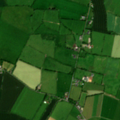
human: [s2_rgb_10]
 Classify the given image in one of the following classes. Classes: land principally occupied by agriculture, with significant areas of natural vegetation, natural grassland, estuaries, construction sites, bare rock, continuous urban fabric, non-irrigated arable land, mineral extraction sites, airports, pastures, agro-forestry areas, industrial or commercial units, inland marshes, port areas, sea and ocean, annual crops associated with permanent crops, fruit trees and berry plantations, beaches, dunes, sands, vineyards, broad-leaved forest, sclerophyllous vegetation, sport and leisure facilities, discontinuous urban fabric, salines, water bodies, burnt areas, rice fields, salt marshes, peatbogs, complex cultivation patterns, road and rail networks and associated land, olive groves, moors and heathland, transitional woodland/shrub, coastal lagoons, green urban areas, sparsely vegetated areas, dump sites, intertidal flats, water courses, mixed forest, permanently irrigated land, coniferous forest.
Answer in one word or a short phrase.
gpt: non-irrigated arable land, pastures